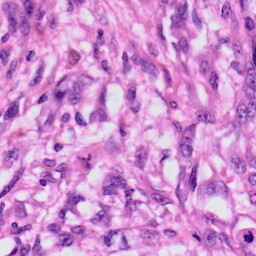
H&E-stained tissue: Skin